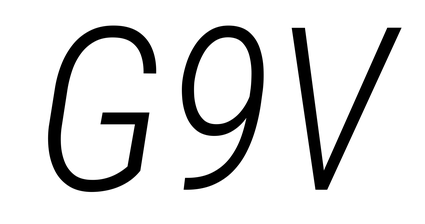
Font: Roboto-Italic_Condensed_Light_Italic